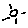
Label: sun